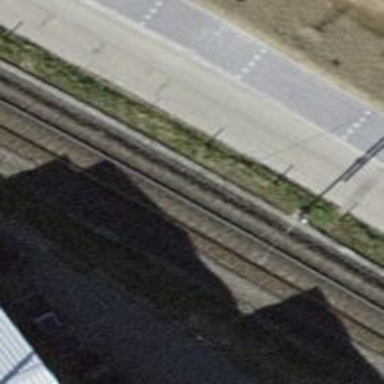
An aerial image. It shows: Single railway track with electrification through contact line.